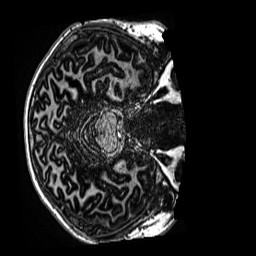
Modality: MP2RAGE
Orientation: axial
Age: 13
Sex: male
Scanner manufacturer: siemens
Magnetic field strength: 3 T
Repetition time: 4 s
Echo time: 0.00299 s